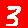
Digit: 3